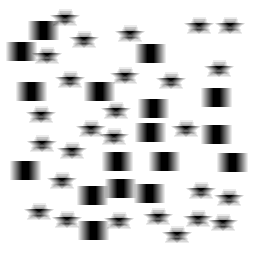
Squares: 17
Triangles: 0
Stars: 27
Total shapes: 44